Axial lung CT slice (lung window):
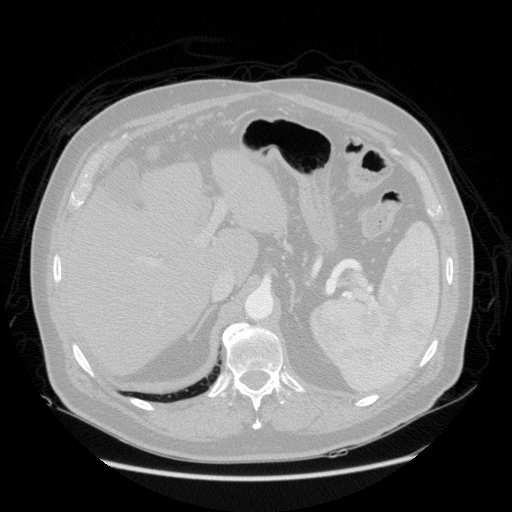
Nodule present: no